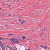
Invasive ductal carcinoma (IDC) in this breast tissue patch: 1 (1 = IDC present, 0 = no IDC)